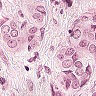
Metastatic tissue present: yes